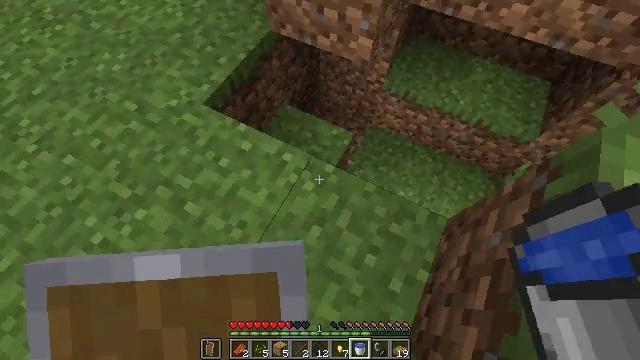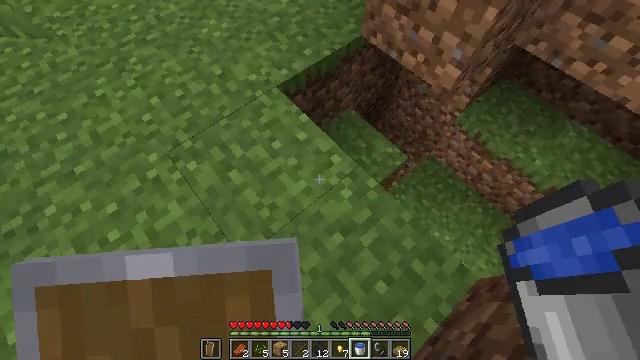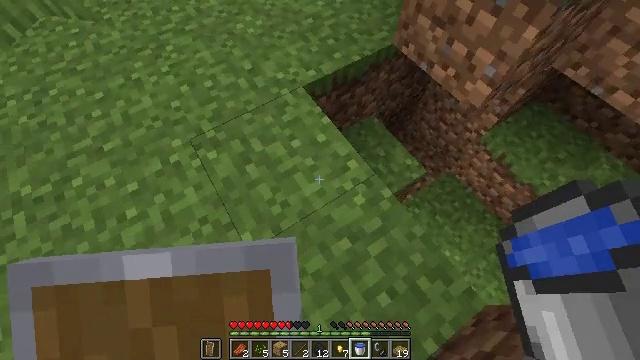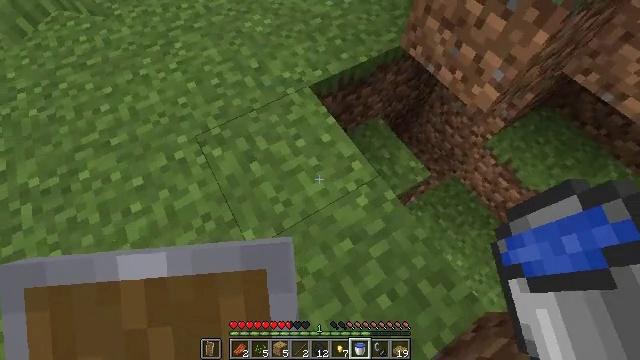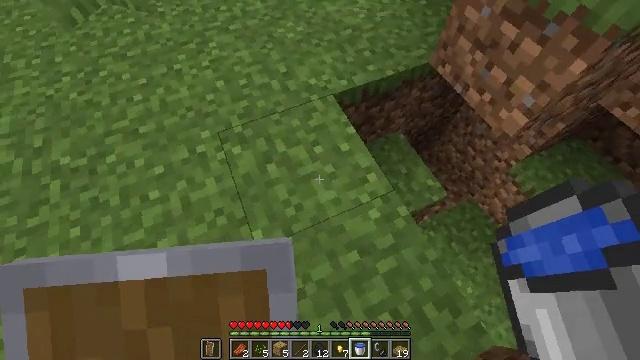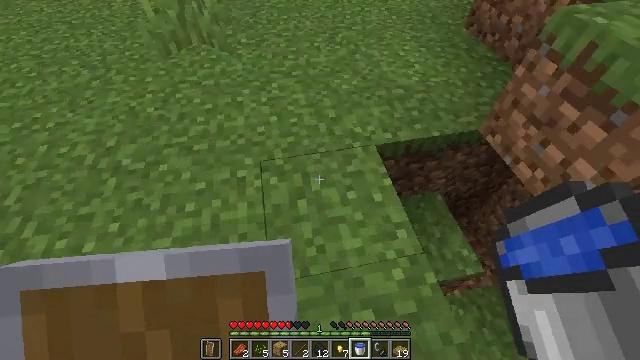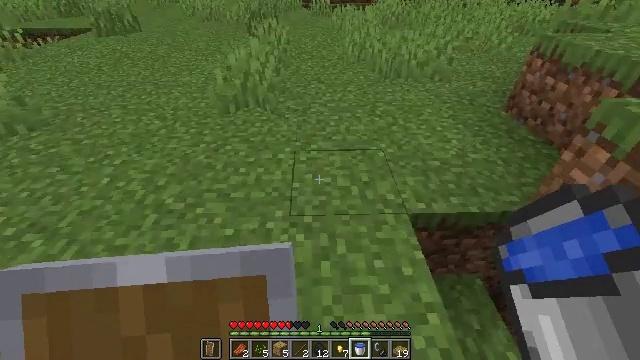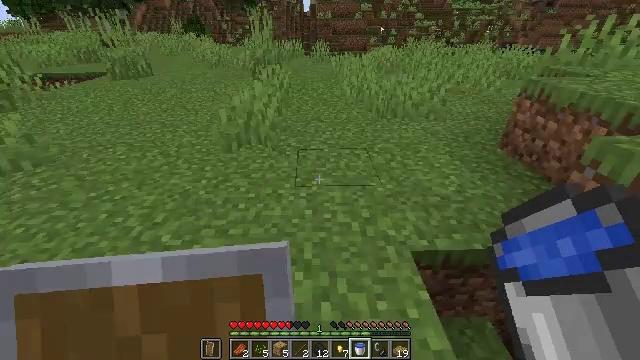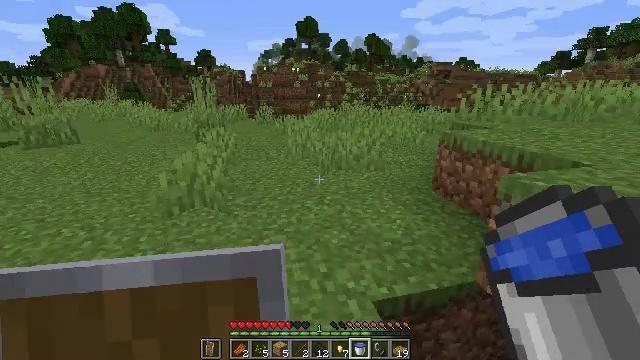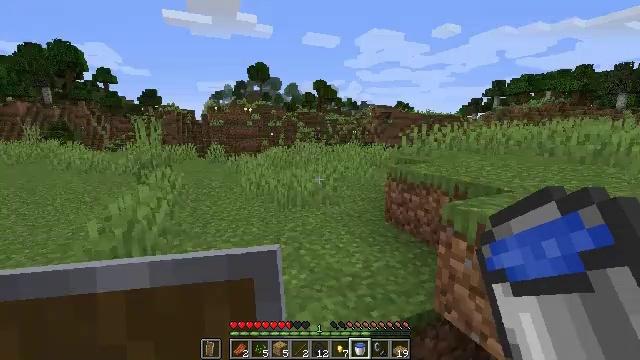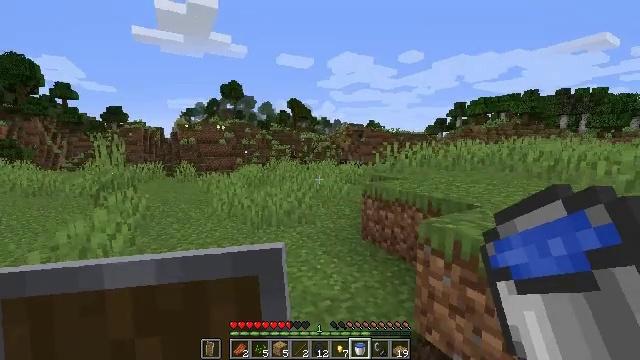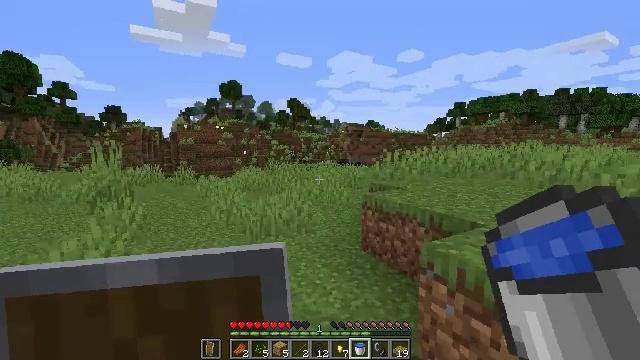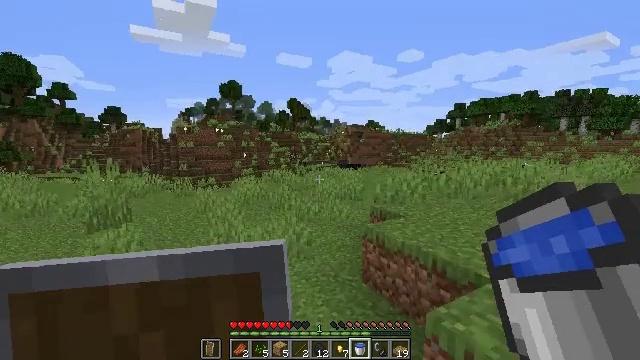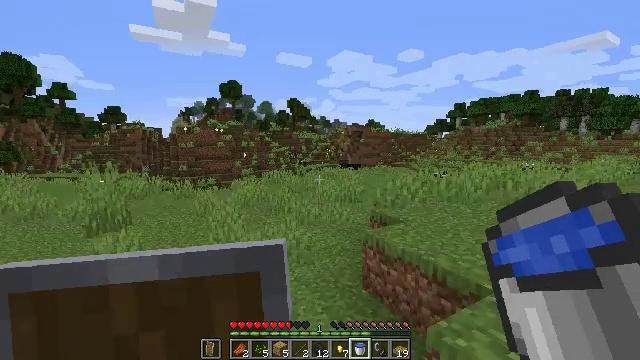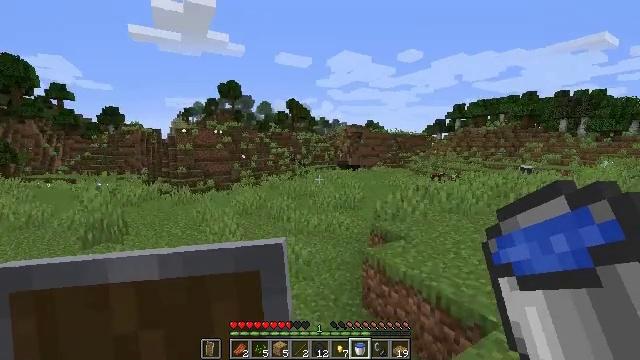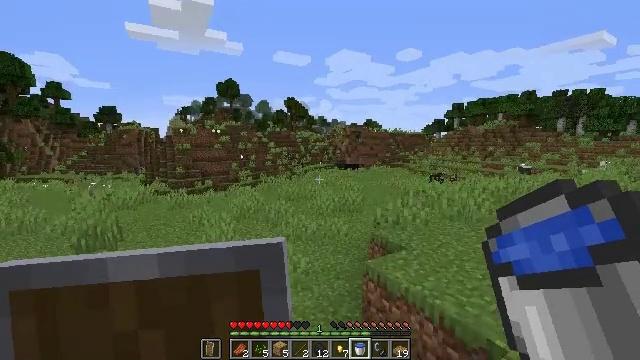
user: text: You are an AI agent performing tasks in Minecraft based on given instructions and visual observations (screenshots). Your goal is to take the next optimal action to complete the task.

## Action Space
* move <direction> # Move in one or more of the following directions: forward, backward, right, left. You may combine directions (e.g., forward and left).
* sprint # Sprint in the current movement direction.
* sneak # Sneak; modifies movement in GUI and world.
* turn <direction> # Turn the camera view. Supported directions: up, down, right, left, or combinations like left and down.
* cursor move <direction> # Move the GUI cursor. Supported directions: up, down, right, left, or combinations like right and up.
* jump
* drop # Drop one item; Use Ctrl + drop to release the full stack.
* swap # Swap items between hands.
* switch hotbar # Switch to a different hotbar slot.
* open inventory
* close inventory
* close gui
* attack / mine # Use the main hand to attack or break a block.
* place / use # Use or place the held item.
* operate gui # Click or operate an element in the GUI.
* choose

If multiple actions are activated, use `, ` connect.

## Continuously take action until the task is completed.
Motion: motion action
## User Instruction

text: Mine the magma block in the nether.
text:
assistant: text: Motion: turn left and up
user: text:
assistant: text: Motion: turn left
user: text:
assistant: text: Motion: turn left
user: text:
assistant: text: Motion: turn left and up
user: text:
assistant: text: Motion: turn left and up
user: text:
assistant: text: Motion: turn left and up
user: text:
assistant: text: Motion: turn up
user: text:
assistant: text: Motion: turn right and up
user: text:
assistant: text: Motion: turn right and up
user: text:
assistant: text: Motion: move forward, turn right and up
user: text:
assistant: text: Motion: move forward, jump
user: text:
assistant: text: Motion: move forward, jump
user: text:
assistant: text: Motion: move forward, jump
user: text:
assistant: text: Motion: move forward, jump
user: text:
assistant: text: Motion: move forward, jump
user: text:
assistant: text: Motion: move forward, turn right, jump
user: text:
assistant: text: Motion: move forward, turn right, jump
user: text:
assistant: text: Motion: move forward, jump
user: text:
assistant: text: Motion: move forward, turn right, jump
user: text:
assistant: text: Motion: move forward, turn right and down, jump
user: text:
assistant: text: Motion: move forward, turn right and down, jump
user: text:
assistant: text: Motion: move forward, turn right and down, jump
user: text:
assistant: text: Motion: move forward, turn right and down, jump
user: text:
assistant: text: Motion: move forward, turn right, jump
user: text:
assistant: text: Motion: move forward, turn right, jump
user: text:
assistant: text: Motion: move forward, jump
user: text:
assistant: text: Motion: move forward, jump
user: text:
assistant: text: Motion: move forward, jump
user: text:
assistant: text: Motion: move forward, turn right and down, jump
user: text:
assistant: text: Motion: move forward, turn right and down, jump